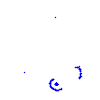
Particle: kaon